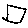
Label: square